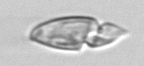
Label: Katodinium_or_Torodinium